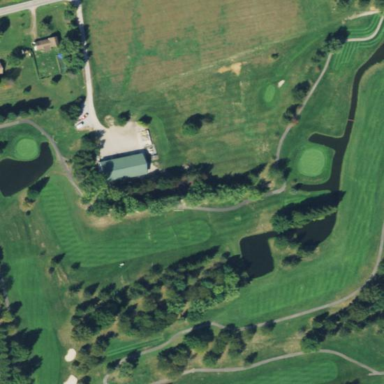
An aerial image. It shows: Grassy area designated as golf fairway.